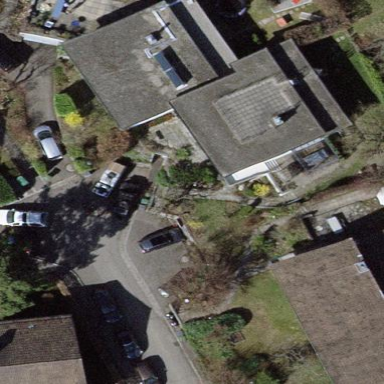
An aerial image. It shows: Building with flat roof.